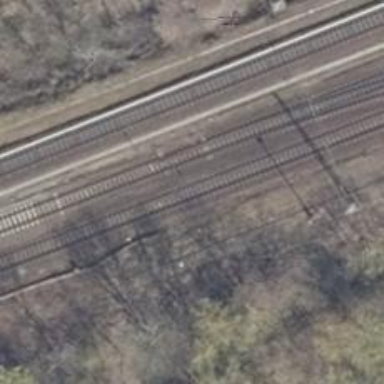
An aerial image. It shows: Railway signal.